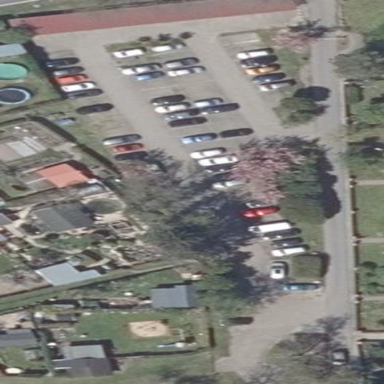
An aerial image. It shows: Parking area with compacted surface.